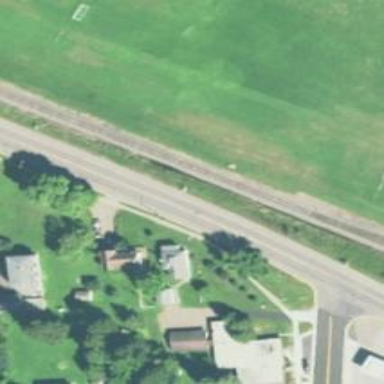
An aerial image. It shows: Footway along the road.